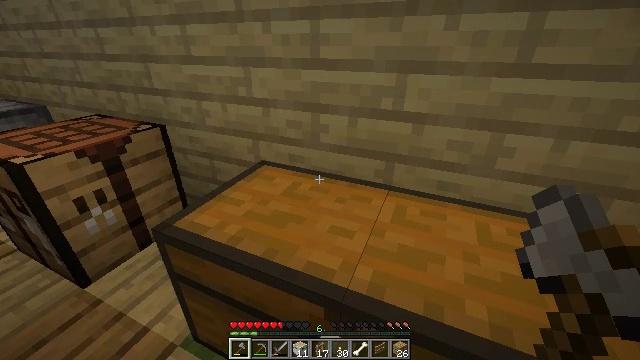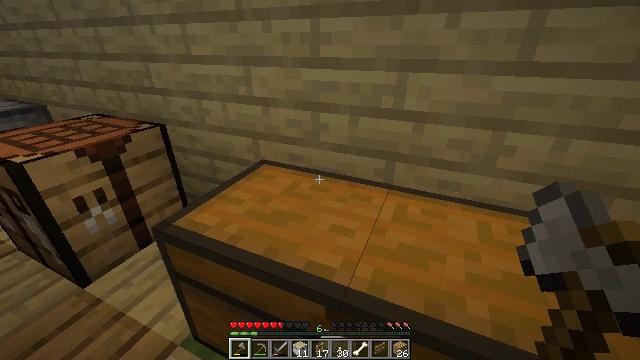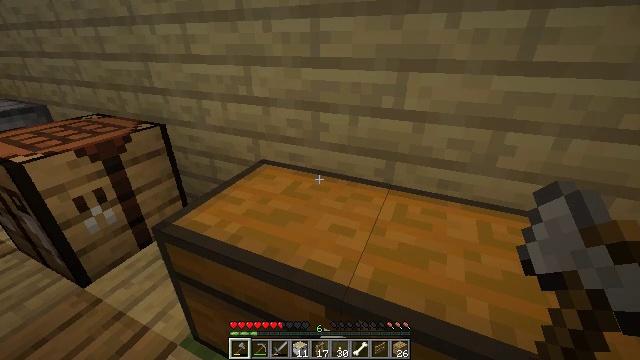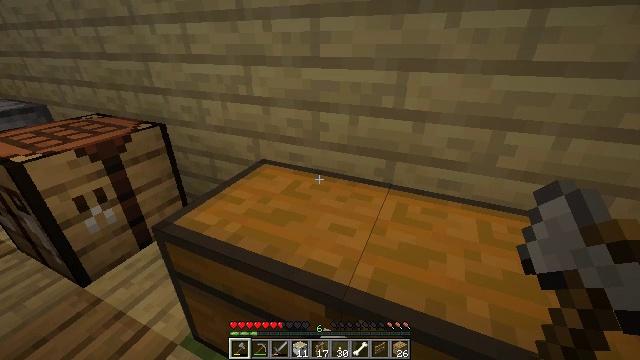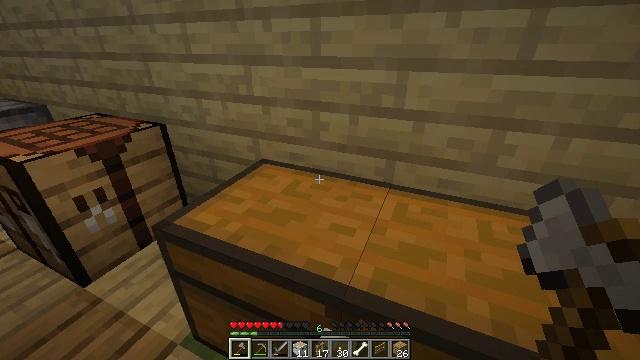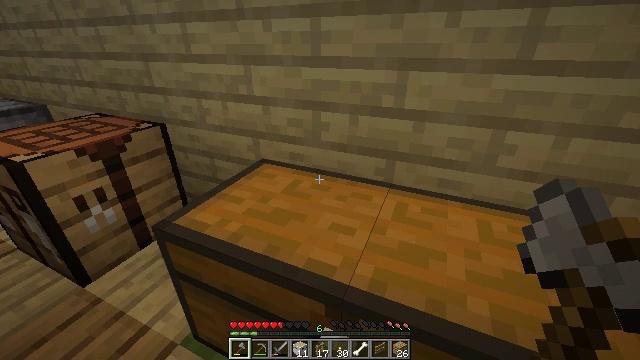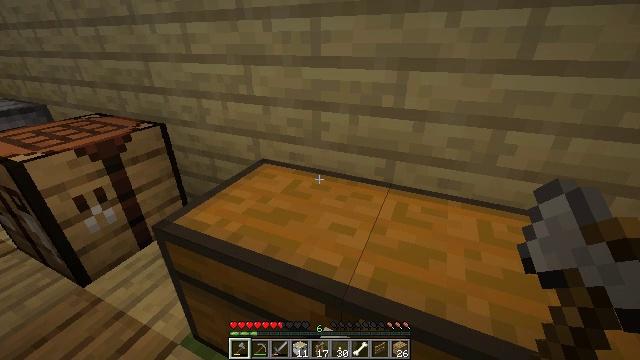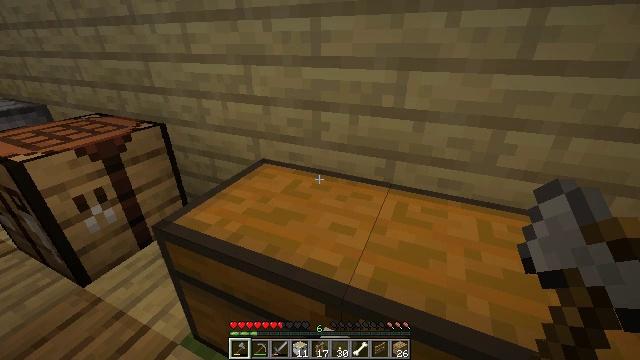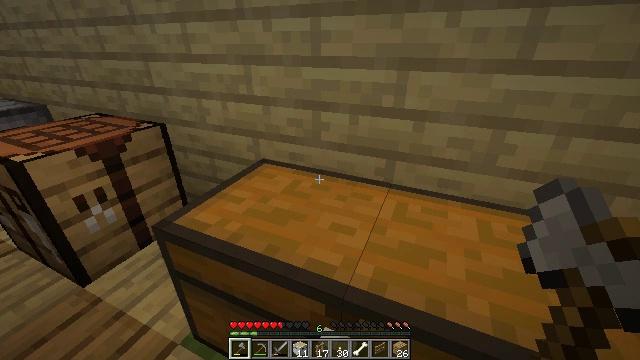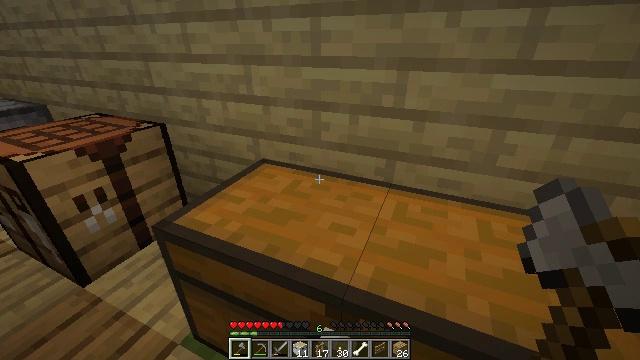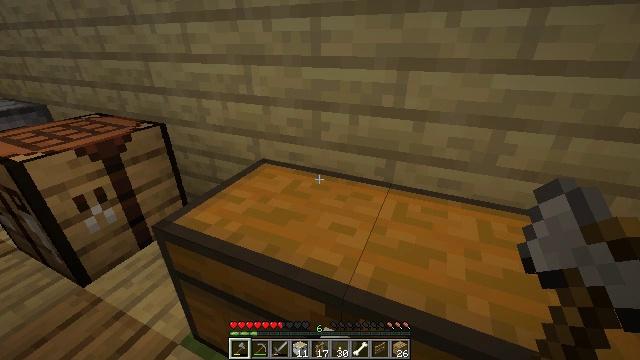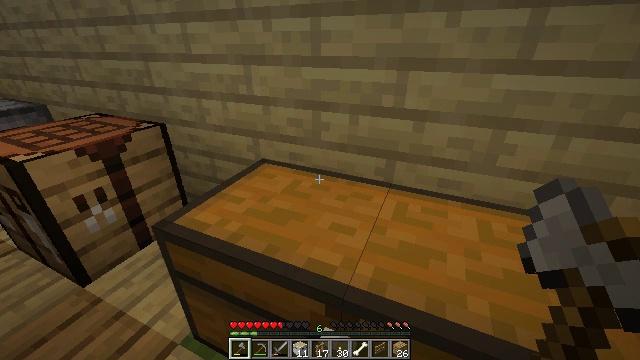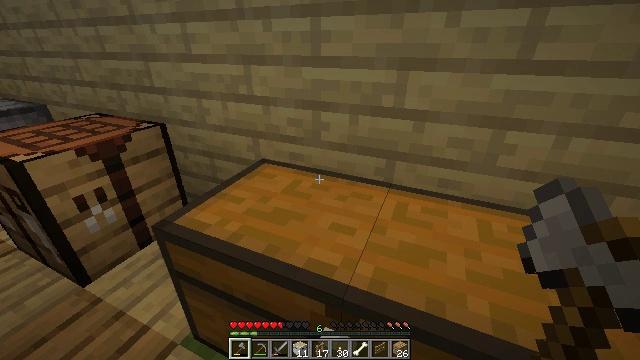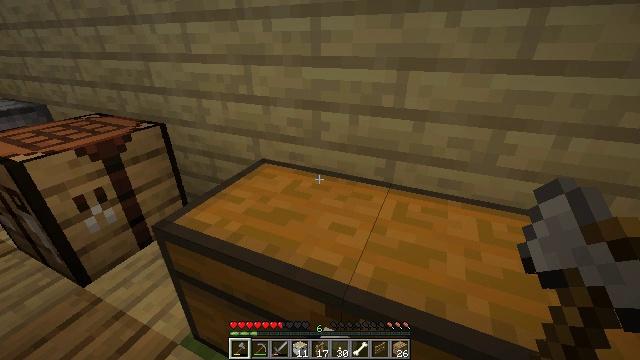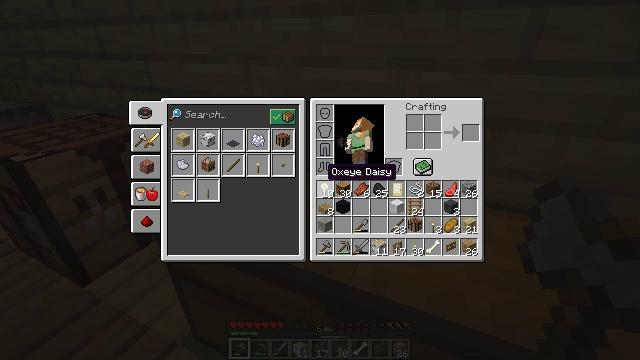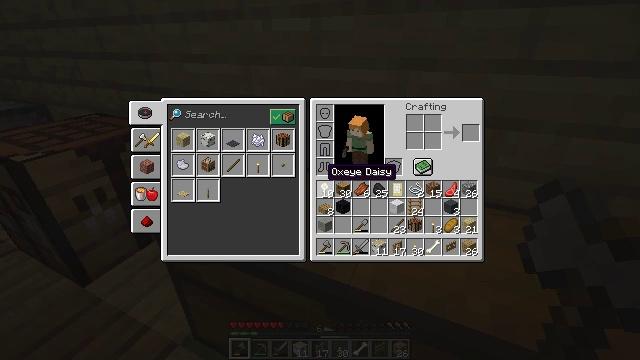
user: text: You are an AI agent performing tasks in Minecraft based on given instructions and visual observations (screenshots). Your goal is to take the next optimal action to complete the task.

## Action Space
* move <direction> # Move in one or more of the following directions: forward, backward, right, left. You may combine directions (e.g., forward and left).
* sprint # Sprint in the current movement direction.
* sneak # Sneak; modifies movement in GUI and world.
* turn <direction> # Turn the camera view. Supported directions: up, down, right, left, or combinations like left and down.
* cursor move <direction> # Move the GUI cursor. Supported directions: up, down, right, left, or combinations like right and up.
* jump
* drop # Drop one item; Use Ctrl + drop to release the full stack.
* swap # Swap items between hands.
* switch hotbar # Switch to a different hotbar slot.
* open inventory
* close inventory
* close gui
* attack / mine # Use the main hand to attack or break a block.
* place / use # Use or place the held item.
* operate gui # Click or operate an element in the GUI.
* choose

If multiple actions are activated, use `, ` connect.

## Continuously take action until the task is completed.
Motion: motion action
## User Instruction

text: Create a gray bed by combining wool and planks.
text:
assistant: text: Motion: no_op
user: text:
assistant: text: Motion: no_op
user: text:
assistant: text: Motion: no_op
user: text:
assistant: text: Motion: no_op
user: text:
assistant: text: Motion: no_op
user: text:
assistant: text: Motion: no_op
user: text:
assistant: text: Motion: no_op
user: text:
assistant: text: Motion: no_op
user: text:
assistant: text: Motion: no_op
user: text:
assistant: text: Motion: no_op
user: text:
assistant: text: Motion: no_op
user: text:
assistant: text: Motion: no_op
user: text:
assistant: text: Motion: no_op
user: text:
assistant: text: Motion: open inventory
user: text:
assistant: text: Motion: open inventory
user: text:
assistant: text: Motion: open inventory
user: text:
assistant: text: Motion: open inventory
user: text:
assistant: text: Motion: open inventory
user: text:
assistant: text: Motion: no_op
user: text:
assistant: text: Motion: no_op
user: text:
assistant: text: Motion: no_op
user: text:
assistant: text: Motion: no_op
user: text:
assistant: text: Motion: no_op
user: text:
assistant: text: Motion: no_op
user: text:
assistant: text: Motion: no_op
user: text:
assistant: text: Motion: no_op
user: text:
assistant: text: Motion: no_op
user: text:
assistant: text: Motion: no_op
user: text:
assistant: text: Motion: cursor move right and down
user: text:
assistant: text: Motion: cursor move right and down